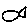
Label: fish